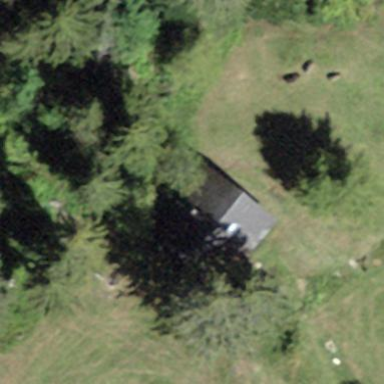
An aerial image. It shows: Hut.